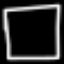
Label: square